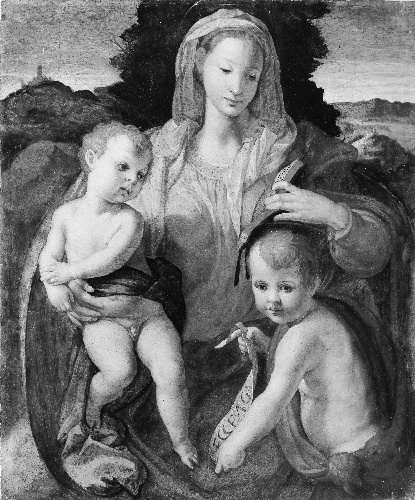
Title: Madonna and Child with the Young Saint John the Baptist
Artist: Italian (Florentine) Painter
Artist bio: mid-16th century
Object type: Painting
Classification: Paintings
Medium: Oil on wood
Dimensions: 26 7/8 x 22 1/4 in. (68.3 x 56.5 cm)
Department: European Paintings
Credit line: Bequest of Katherine S. Dreier, 1952
Accession year: 1953
Repository: Metropolitan Museum of Art, New York, NY
Tags: Madonna and Child|Saint John the Baptist